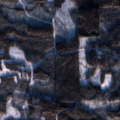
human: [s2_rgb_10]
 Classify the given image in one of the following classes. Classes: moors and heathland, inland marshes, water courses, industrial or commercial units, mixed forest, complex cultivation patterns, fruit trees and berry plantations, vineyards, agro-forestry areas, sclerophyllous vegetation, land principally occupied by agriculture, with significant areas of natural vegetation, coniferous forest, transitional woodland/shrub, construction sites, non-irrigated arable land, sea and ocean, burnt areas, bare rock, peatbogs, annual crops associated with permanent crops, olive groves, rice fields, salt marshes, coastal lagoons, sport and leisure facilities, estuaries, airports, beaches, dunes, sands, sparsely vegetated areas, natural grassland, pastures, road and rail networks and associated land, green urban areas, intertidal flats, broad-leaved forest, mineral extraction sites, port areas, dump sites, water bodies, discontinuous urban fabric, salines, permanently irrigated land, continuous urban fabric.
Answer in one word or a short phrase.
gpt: coniferous forest, mixed forest, transitional woodland/shrub